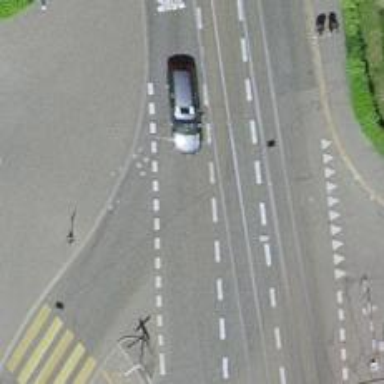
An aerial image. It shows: Tram level crossing on railway.